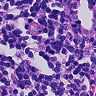
Metastatic tissue present: no